Field crop: maize
Growth stage: 2
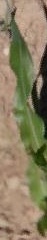
Species: maize